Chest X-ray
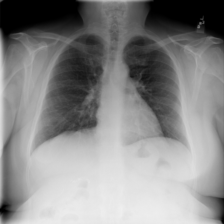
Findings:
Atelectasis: negative
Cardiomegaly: negative
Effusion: negative
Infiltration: negative
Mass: negative
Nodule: negative
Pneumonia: negative
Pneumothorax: negative
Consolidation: negative
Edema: negative
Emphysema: negative
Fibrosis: negative
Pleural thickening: negative
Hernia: negative